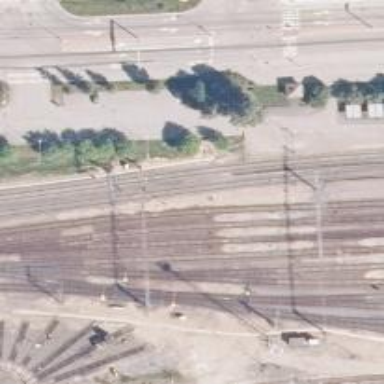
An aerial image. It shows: Railway signal.